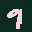
Label: 9